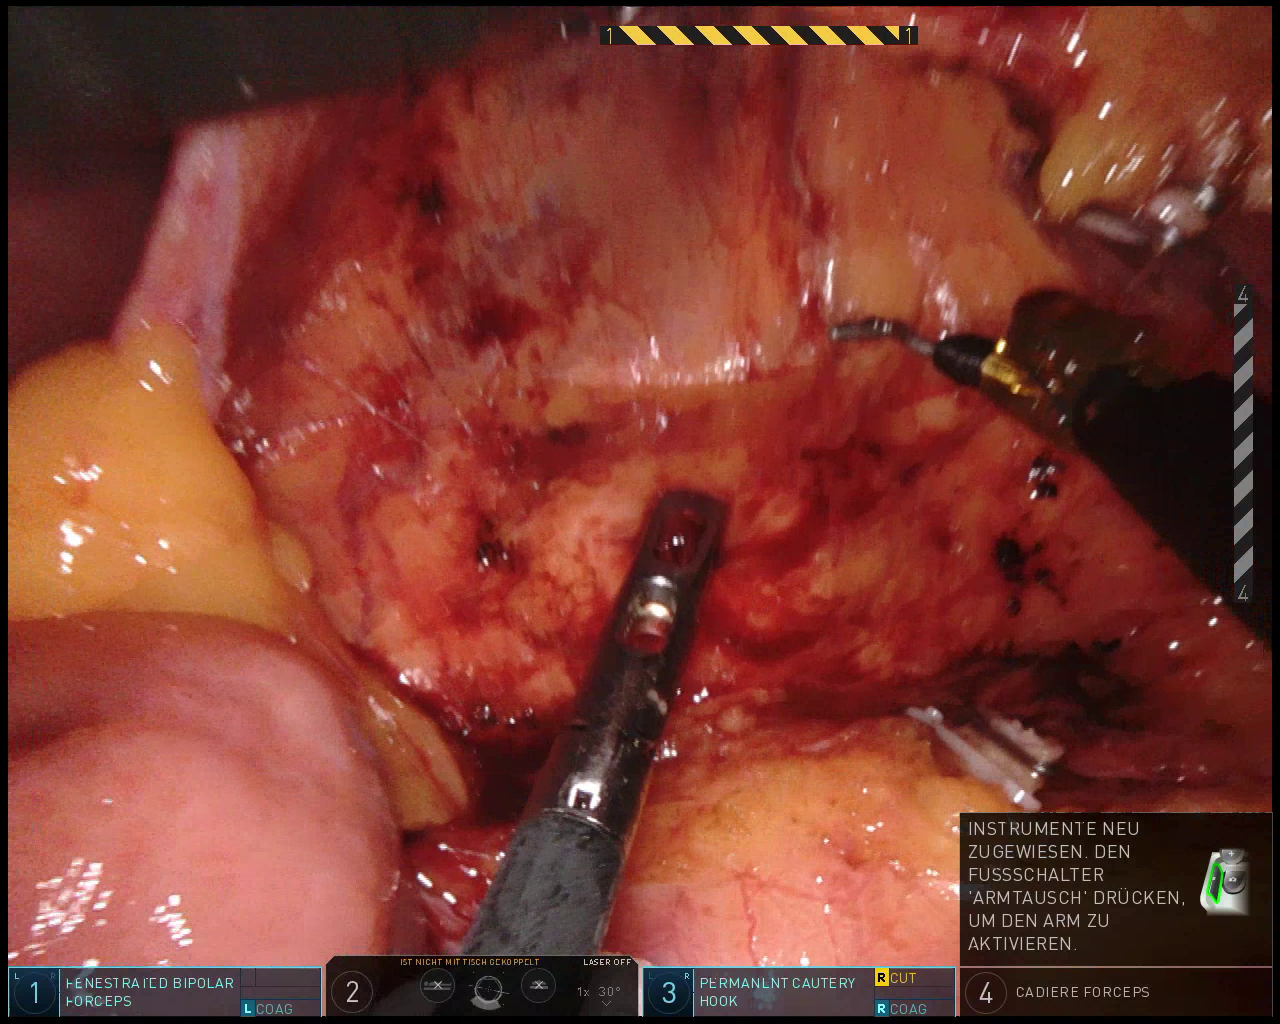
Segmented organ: small_intestine
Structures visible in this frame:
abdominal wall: no
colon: no
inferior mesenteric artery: yes
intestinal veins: no
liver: no
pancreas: no
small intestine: yes
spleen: no
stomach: no
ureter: no
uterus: no
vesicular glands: no